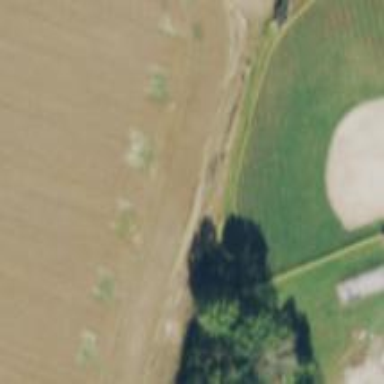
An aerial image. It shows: Baseball pitch for leisure land.